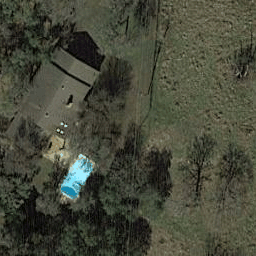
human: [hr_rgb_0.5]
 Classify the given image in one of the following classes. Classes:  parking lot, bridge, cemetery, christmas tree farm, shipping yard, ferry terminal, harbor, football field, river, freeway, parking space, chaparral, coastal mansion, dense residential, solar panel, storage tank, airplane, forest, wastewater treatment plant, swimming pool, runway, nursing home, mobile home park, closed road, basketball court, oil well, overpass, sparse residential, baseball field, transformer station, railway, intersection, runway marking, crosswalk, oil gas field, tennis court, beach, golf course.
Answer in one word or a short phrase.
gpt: sparse residential